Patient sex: M
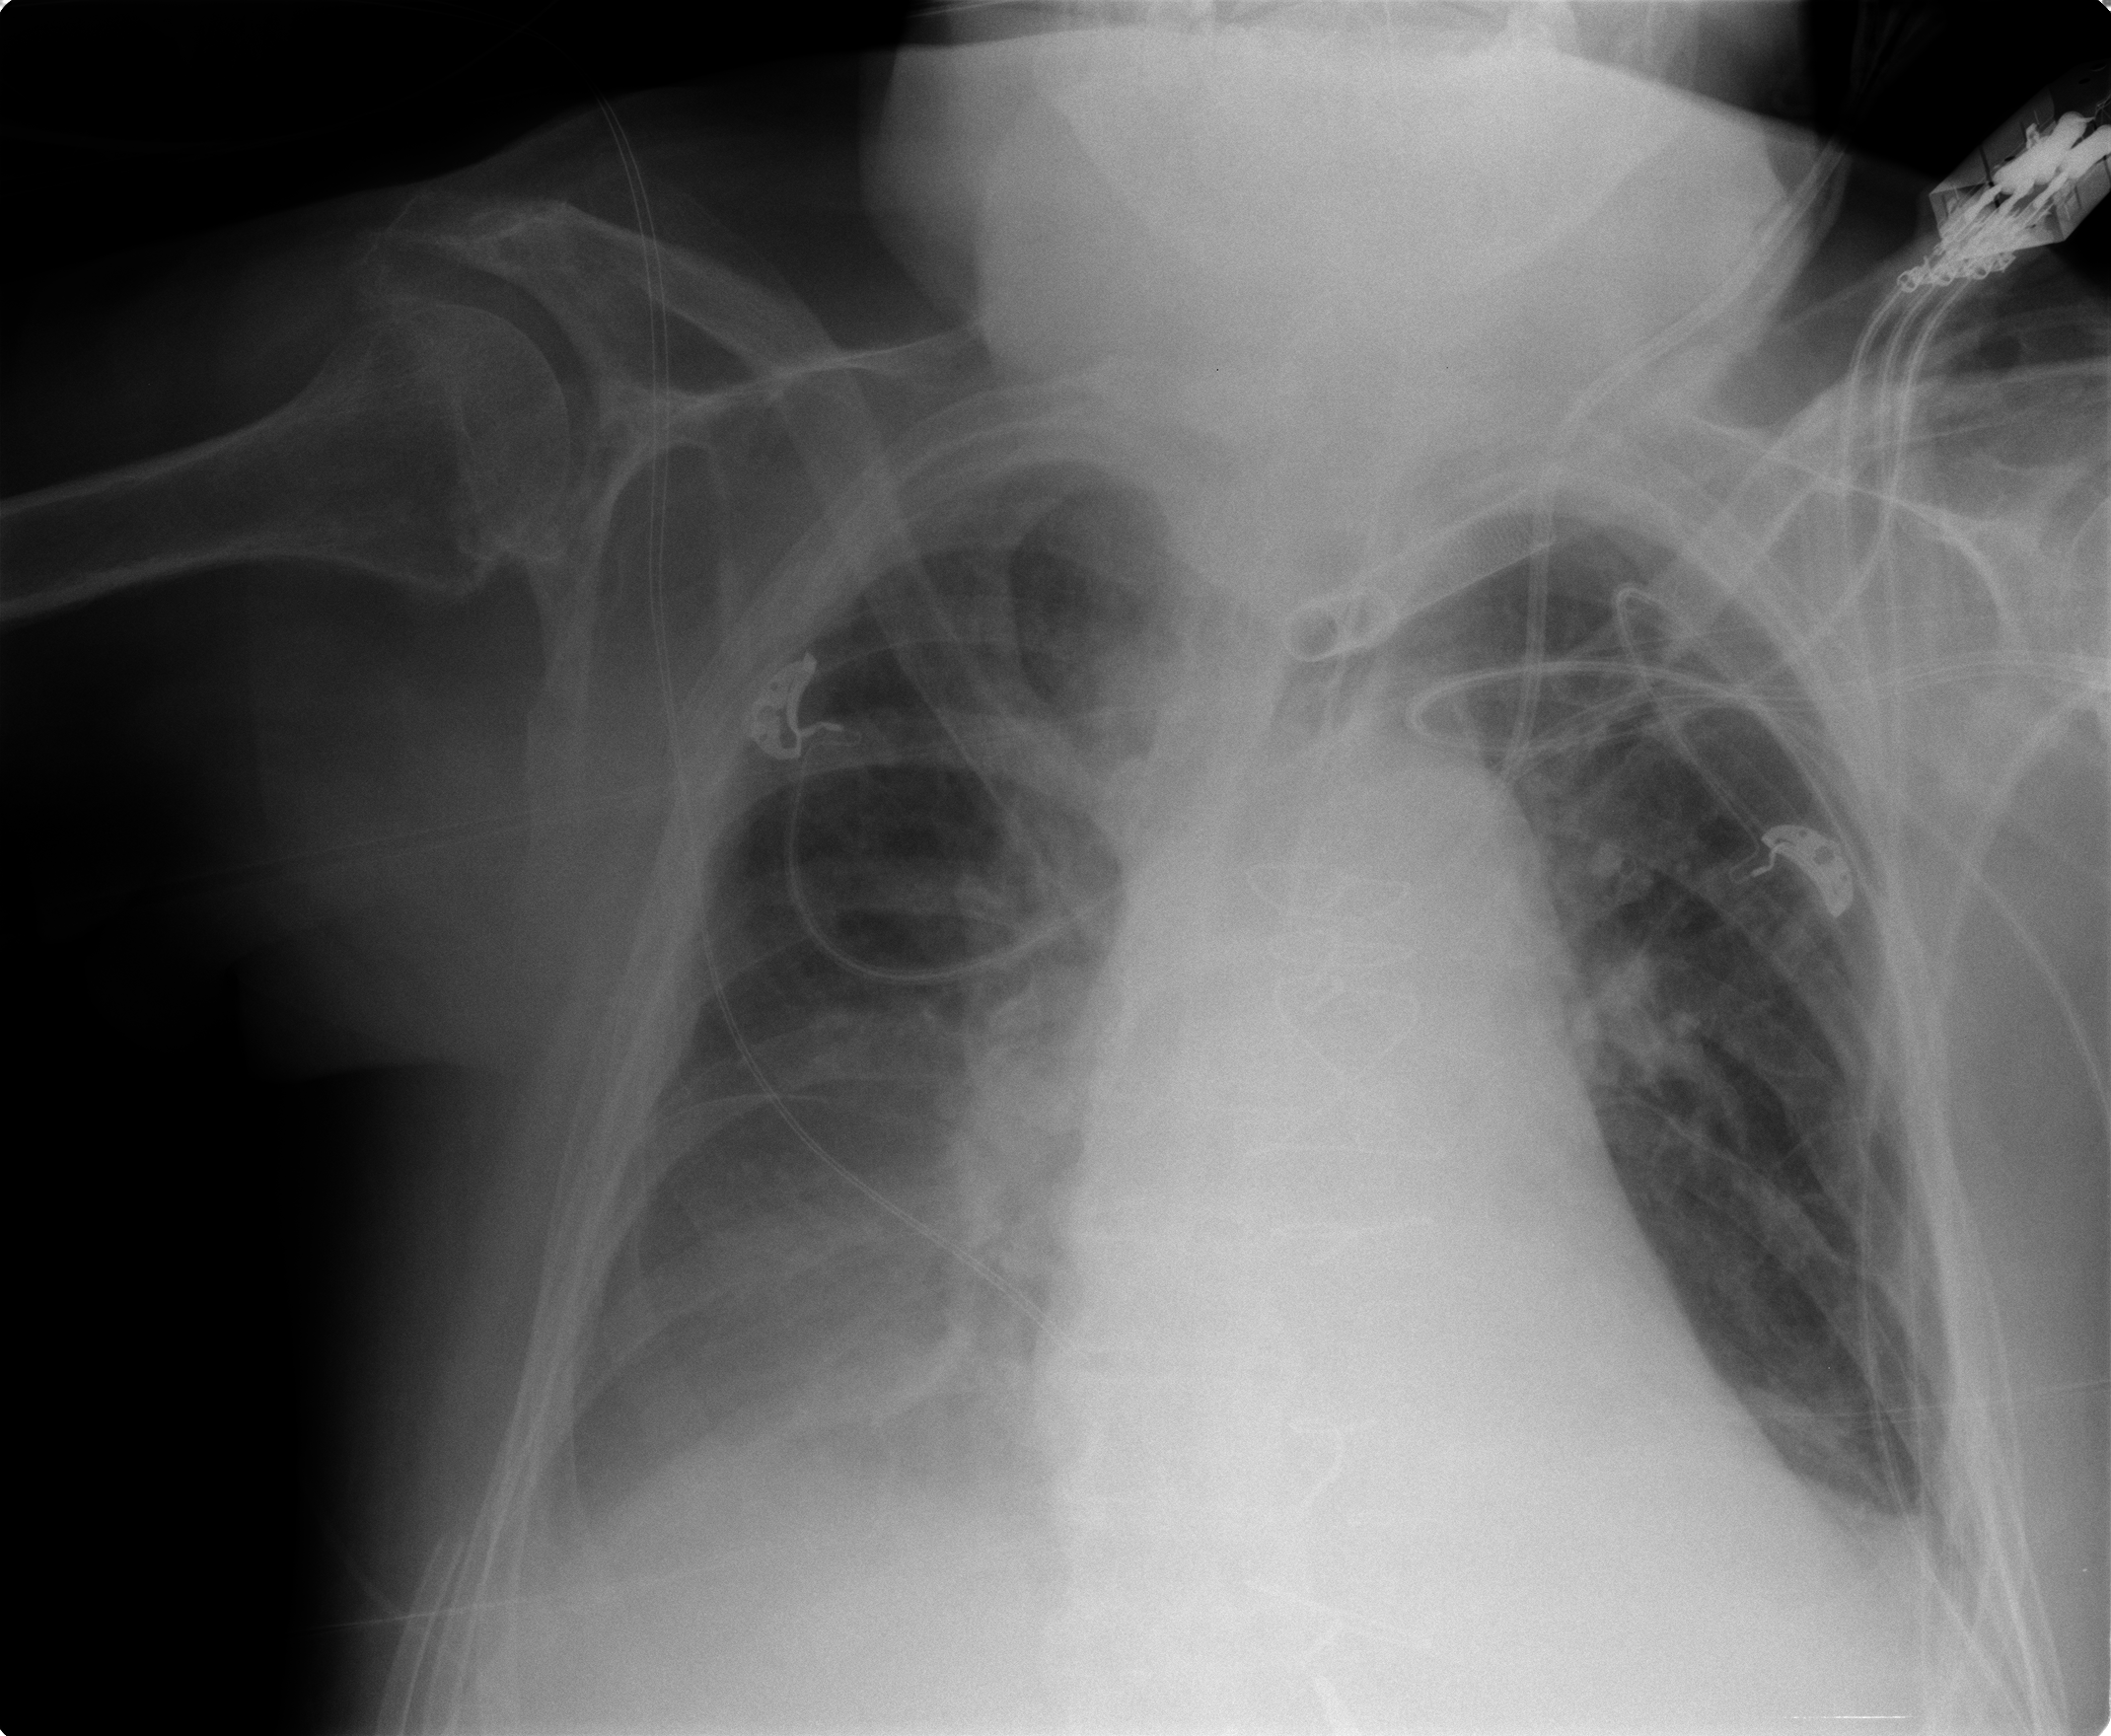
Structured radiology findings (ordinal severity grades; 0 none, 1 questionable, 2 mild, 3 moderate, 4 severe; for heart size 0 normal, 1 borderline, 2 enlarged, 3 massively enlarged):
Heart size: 1
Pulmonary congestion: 2
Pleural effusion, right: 2
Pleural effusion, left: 2
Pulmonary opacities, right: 0
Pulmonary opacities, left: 0
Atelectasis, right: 2
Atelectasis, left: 2